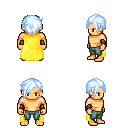
a pixel art fantasy rpg character, male body template, human, tanned skin, yellow cape, teal pants, white cyan pixie cut hairstyle, cloth bracers, four views (front, back, left, right), 2x2 character sprite sheet, small pixel art, hard edges, no anti-aliasing